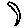
Label: moon